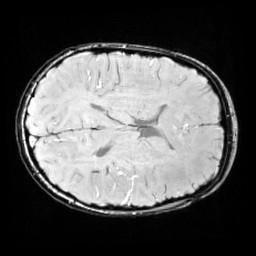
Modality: SWI
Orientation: axial
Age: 9
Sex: male
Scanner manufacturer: siemens
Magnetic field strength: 3 T
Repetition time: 0.027 s
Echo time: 0.02 s